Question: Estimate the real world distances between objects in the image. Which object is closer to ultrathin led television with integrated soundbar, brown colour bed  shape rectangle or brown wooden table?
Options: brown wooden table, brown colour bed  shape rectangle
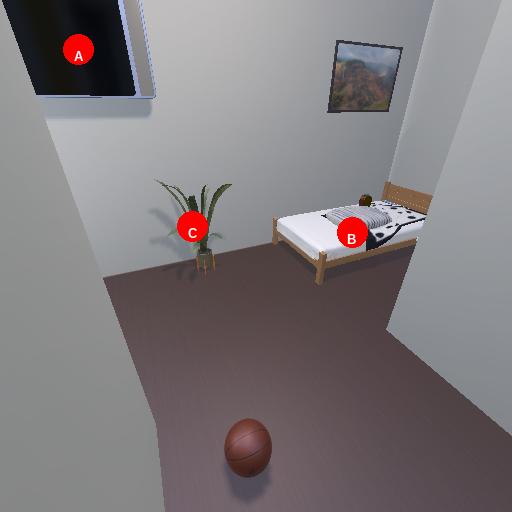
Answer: brown wooden table